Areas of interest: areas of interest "Kunming Sunshine Golf Club"
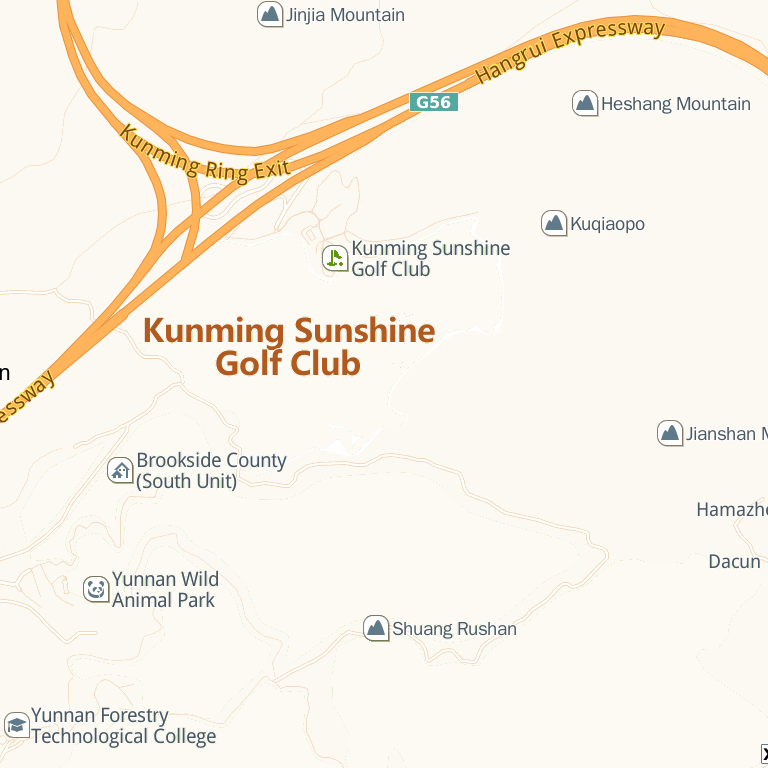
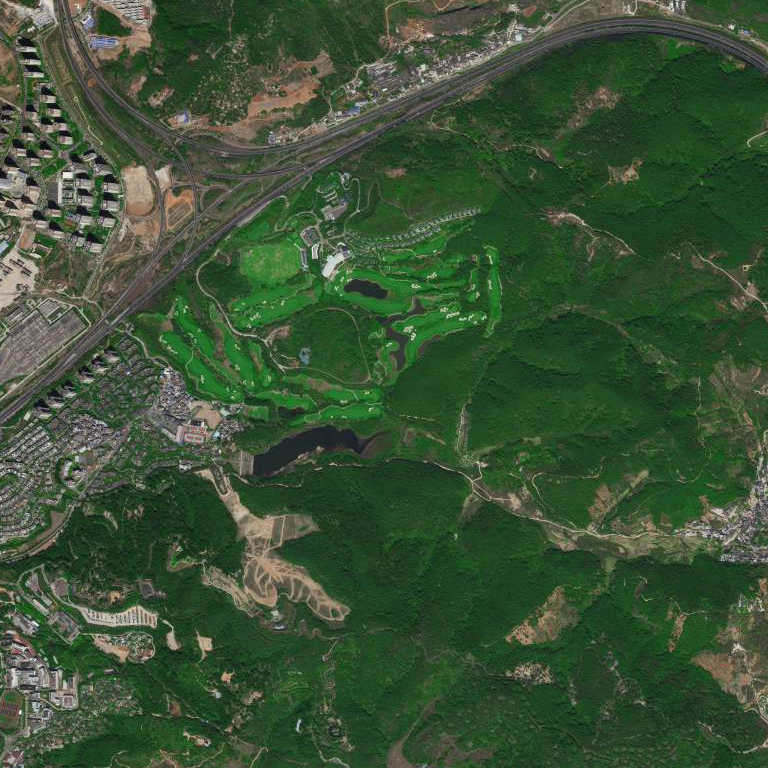